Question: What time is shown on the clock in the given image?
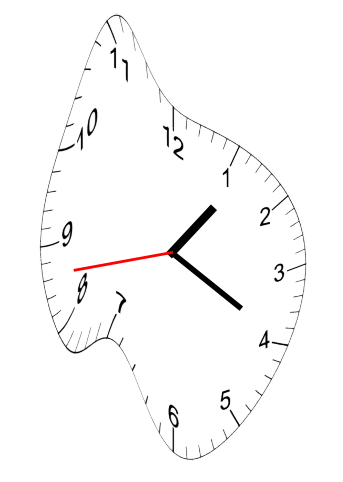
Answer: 01:19:43